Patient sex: F
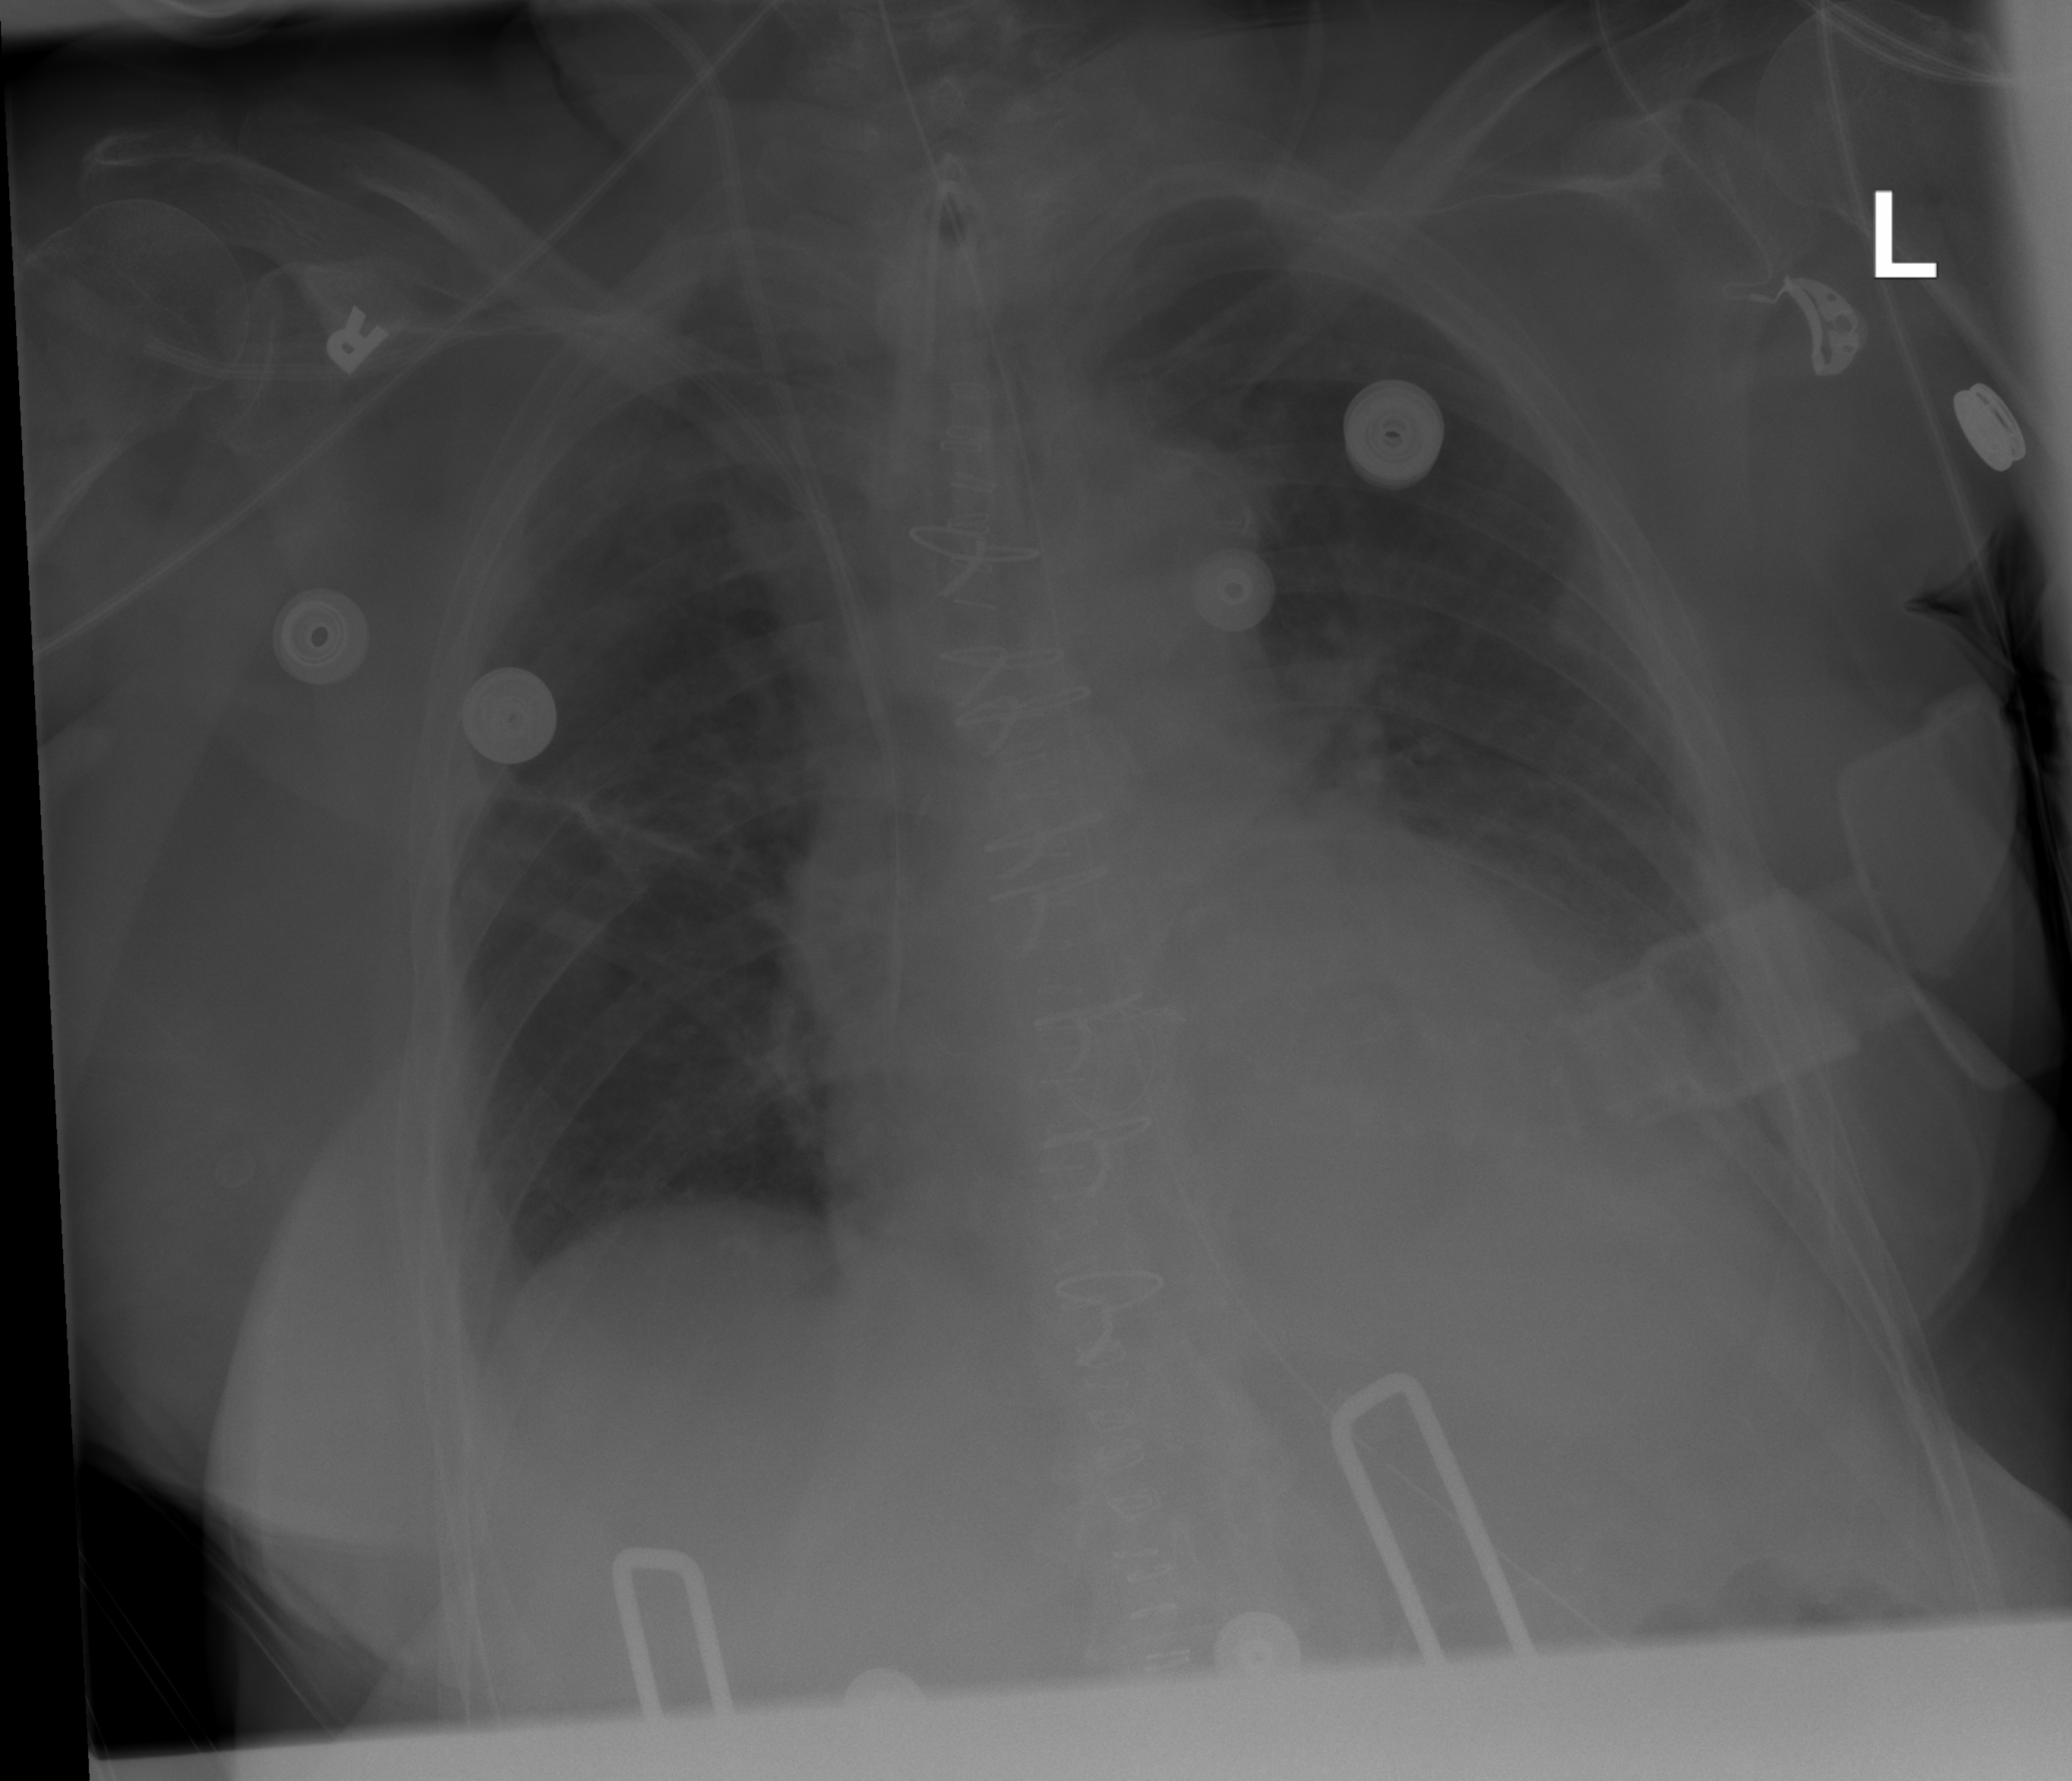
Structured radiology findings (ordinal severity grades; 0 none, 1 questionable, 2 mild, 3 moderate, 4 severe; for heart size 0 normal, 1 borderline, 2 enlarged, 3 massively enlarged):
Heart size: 1
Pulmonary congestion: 1
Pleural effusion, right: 1
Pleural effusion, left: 1
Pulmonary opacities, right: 0
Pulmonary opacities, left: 0
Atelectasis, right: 1
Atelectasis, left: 2